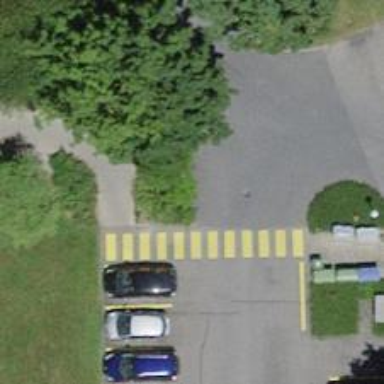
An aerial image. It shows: Lift gate barrier.